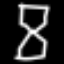
Label: hourglass